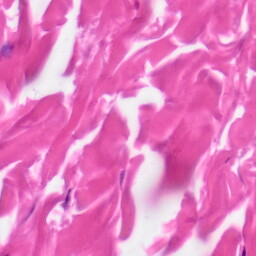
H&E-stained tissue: Skin